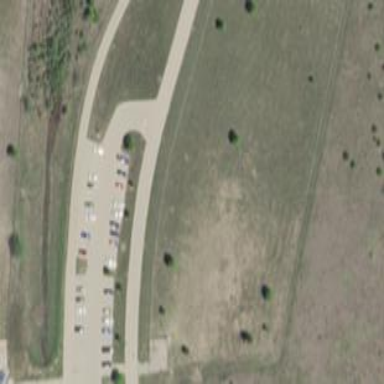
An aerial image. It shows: Dog park for leisure land.